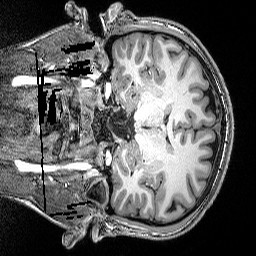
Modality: T1w
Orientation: coronal
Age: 21
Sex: male